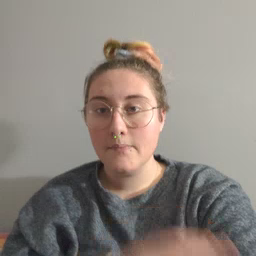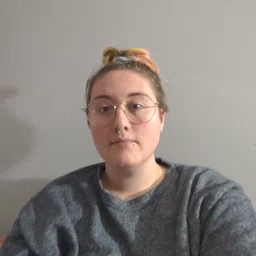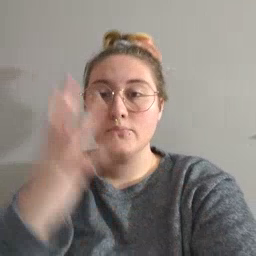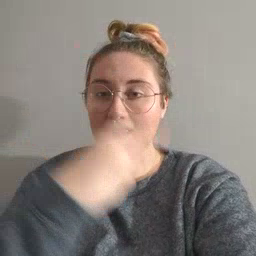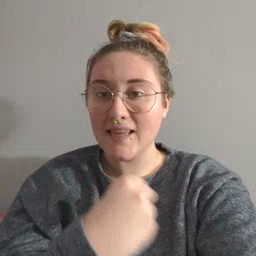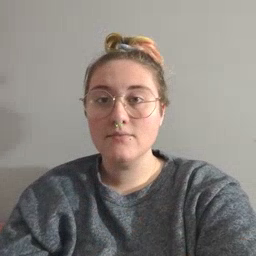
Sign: pretty